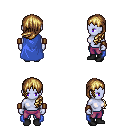
a pixel art fantasy rpg character, female body template, dark elf, purple skin, blue cape, magenta pants, blonde left-swept hairstyle, leather bracers, black shoes, four views (front, back, left, right), 2x2 character sprite sheet, small pixel art, hard edges, no anti-aliasing